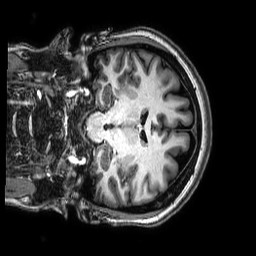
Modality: T1w
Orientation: coronal
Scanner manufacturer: philips
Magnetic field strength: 3 T
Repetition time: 0.008 s
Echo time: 0.003562 s